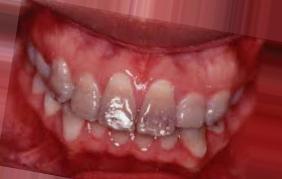
Condition: Tooth Discoloration